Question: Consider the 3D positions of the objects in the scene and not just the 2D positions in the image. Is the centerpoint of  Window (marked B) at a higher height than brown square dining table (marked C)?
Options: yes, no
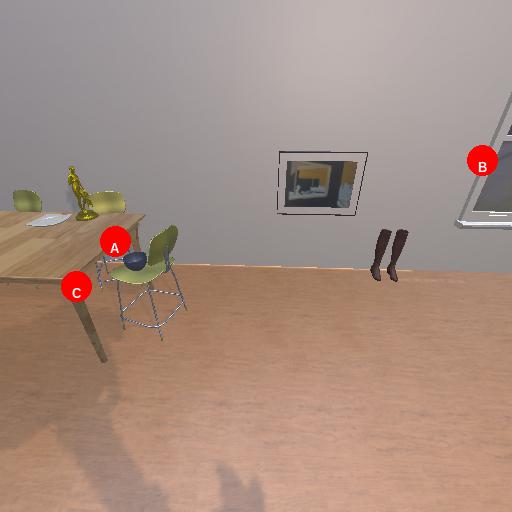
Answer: yes